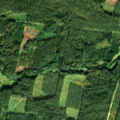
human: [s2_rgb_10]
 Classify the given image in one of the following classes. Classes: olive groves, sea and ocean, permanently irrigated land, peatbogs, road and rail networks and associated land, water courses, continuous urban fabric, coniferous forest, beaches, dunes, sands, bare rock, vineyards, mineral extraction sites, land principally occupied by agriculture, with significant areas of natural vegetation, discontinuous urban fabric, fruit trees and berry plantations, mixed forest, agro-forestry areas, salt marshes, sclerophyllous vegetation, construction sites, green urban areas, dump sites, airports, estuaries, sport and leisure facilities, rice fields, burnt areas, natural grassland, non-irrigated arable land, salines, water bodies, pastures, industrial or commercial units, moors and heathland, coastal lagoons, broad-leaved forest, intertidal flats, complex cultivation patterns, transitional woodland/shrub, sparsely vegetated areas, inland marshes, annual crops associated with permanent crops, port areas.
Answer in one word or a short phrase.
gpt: coniferous forest, mixed forest, transitional woodland/shrub